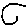
Label: hexagon